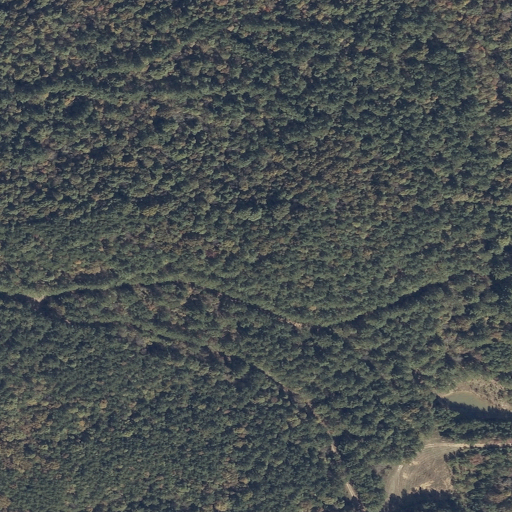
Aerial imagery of ridge(s) in Alabama named Red Rock Ridge containing mixed forest, deciduous forest, evergreen forest, shrub, and grassland